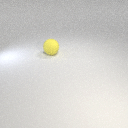
large yellow rubber sphere